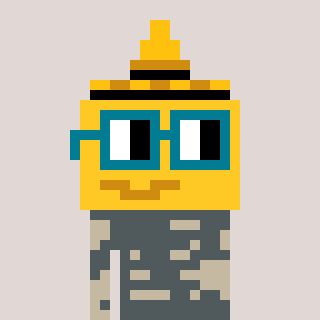
a pixel art character with square dark green glasses, a mustard-shaped head and a bege-colored body on a warm background